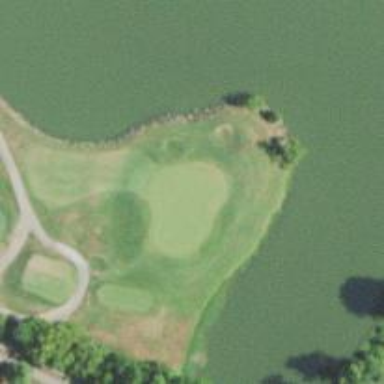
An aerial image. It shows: Golf hole.